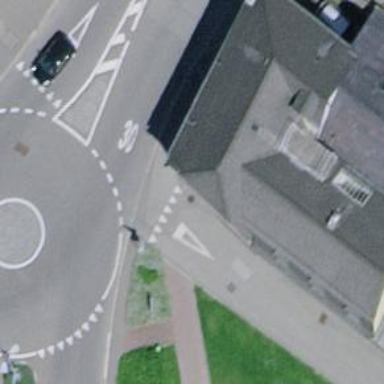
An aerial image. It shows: Kerb barrier.